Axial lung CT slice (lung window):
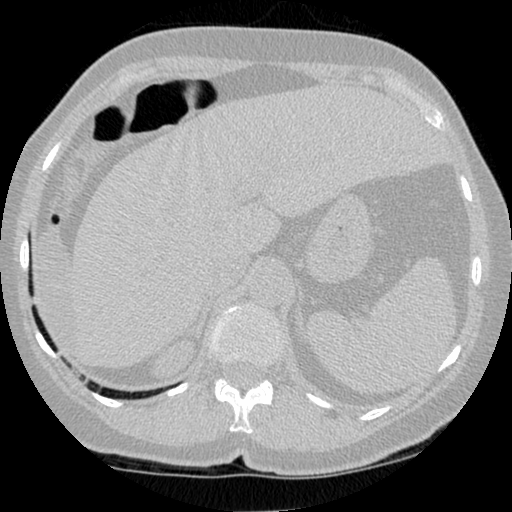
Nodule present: no